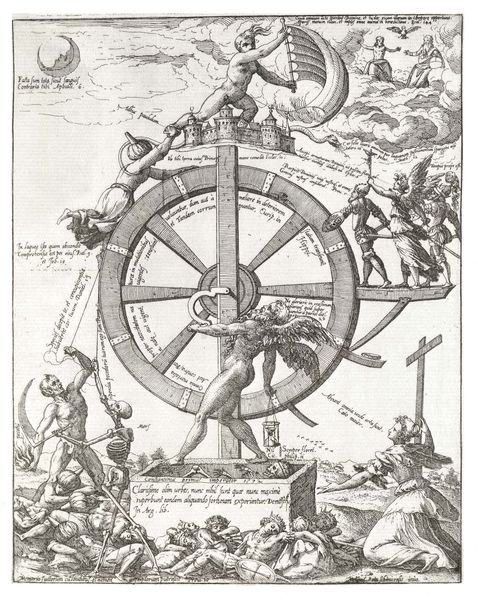
Titel: Oculi omnium in te sperant
Künstler: Martino Rota
Institution: (Seriendruck)
Schlagwörter: adler, flügel, gott, himmel, kampf, vogel, weiß, wolken, menschen, stadt, bewegung, holz, laterne, schwarz, zeichnung, wolke, böse, taube, tod, tot, bild, erde, mühle, wind, kreis, rund, engel, schiff, schrift, segel, liegen, grafik, graphik, drehen, figuren, rad, podest, knochen, mond, burg, kreuz, orient, druck, halbmond, schwarz weiss, sichel, radierung, stich, illustration, tote, beschriftung, schlange, allegorie, entwurf, seefahrt, skelett, sarg, grab, gut, schloß, götter, hölle, heiliger, kupferstich, turban, welt, zorn, glück, sense, beschreibung, mühlrad, unterwelt, mechanik, zeichnug, kimmel, himmelsrichtungen, folter, schnitter, kurbel, sanduhr, fortuna, gebetsmühle, steuer, steuerrad, glücksrad, rädern, skelet, flügl, zeiten, sgel, gerecht